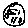
Label: moon